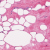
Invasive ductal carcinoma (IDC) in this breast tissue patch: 0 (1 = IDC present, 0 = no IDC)